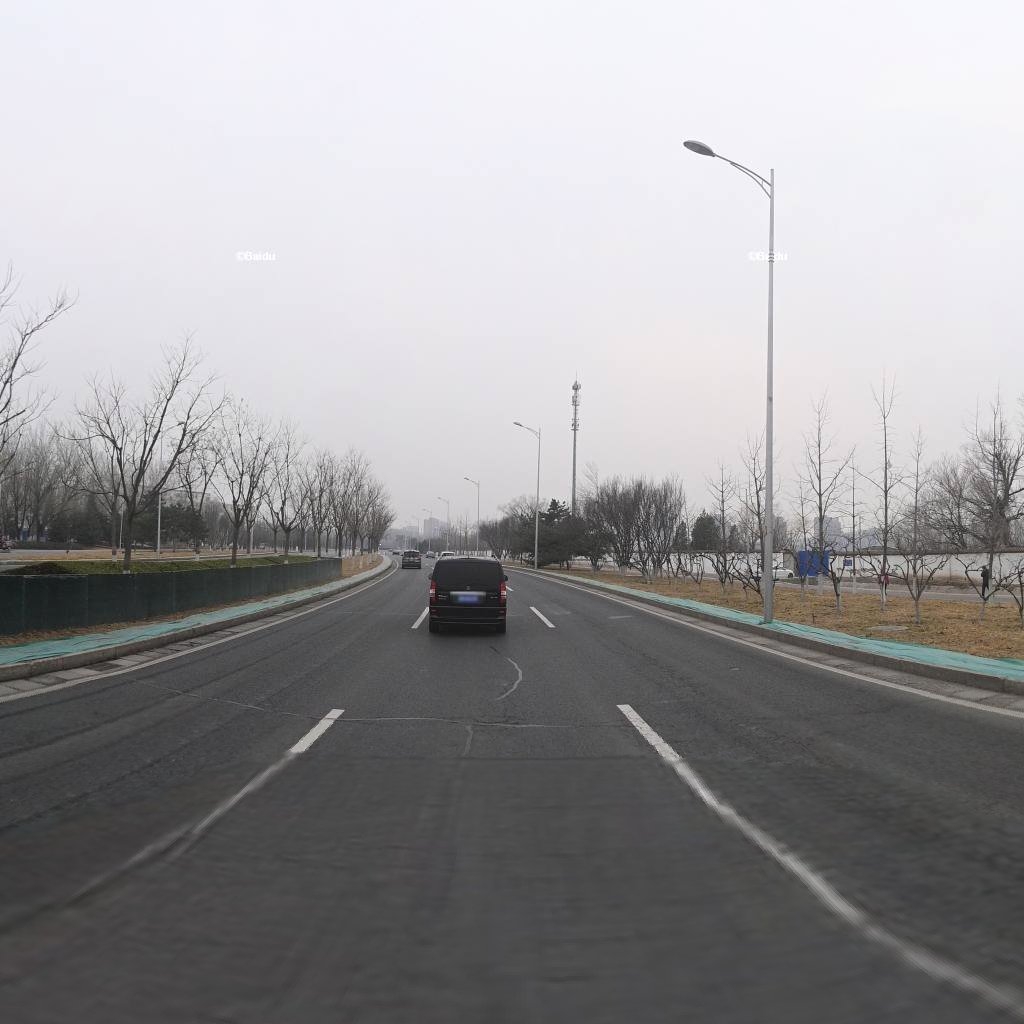
Region: Haidian
Road damage annotations: longitudinal patch, longitudinal patch, transverse patch, transverse crack